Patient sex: M
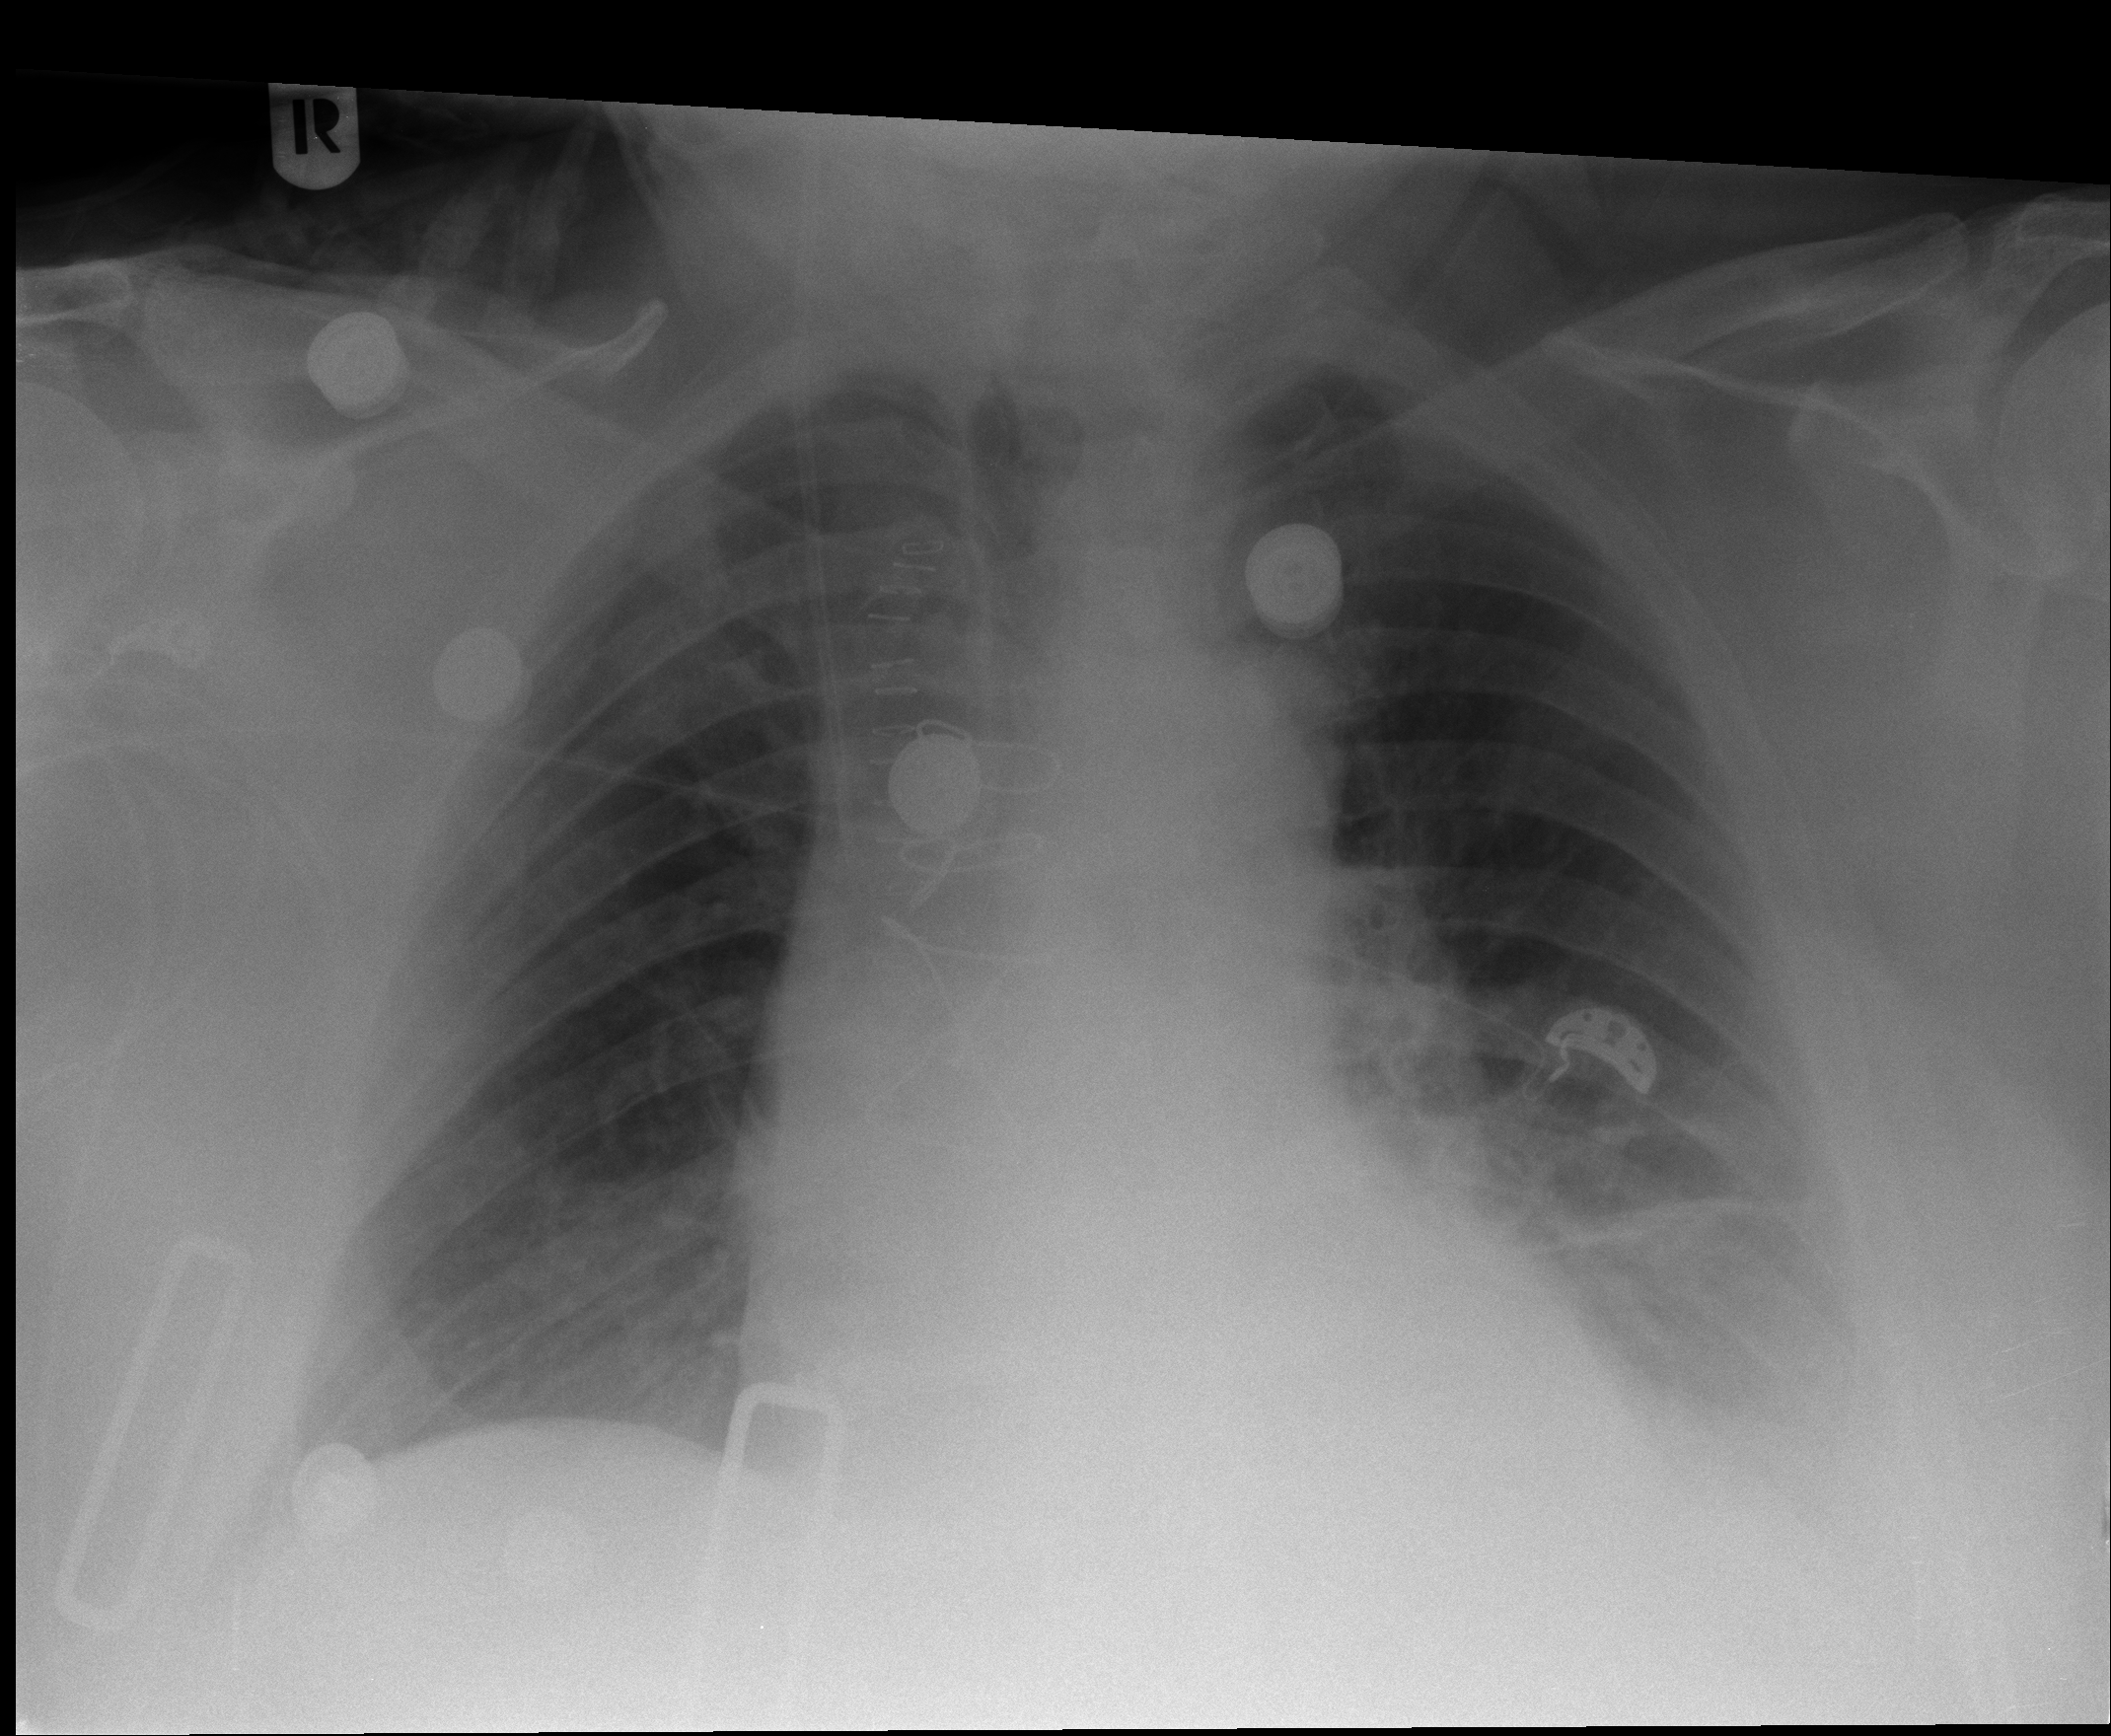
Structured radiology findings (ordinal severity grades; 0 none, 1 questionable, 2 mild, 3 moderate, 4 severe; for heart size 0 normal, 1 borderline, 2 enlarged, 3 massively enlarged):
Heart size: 2
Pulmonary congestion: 0
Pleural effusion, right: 0
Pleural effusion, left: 2
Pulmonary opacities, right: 0
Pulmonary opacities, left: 0
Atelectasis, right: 0
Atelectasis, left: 2